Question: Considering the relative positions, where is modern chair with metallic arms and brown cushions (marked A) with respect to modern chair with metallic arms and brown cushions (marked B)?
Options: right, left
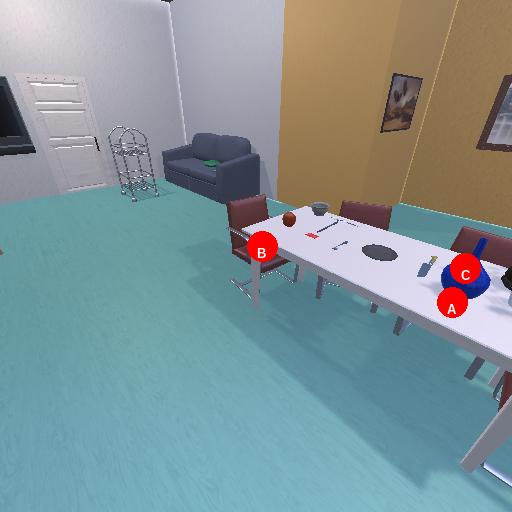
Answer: right